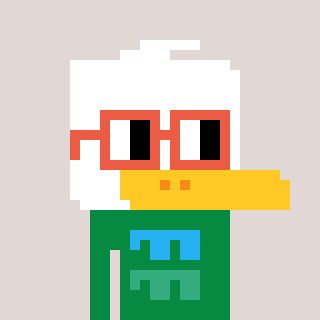
a pixel art character with square orange glasses, a duck-shaped head and a green-colored body on a warm background